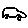
Label: car